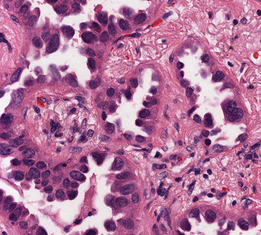
Tumor epithelial tissue: yes
Tumor-associated stroma tissue: yes
Normal tissue: no